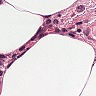
Metastatic tissue present: no